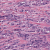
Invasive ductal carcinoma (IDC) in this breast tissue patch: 1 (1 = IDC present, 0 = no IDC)